Question: I have a project in which I want to give permission to users as he can only add or update or print etc..is there any particular way of doing it or any tutorials to get idea about it. My permissions formis something like this.Can any one give idea on this like what is the right way or best approach to do this ? Im using vs 2008 vb.net windows app using sqlserver 2008

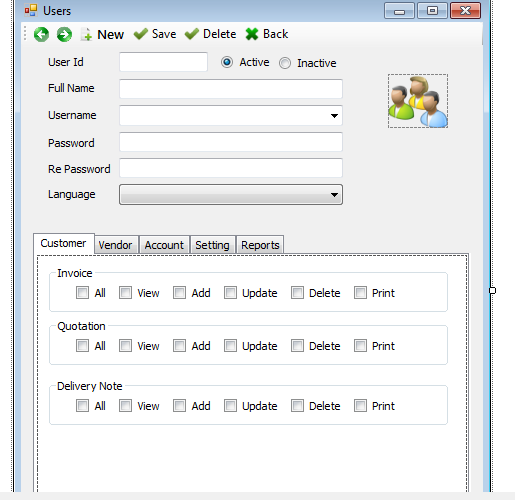
Answer: While SQL server does give some user permissions settings, it sounds like you want control over this from within your app, which I can understand(I'm working on a similar project myself at the moment). There are two ways you can do something like this:
1. On each Form_Load, disable/hide the controls on that form that the currently logged in user is not allowed to use.
2. In the handlers for different events, only run the code if the current user has permissions to use that particular function.
As others have mentioned, what you're looking to do is not a small project by any means, but it can be done. As far as best practices for handling this, I would say whatever works for you.